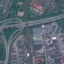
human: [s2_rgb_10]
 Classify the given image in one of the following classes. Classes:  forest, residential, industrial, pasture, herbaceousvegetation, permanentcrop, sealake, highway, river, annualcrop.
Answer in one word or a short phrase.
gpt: Highway